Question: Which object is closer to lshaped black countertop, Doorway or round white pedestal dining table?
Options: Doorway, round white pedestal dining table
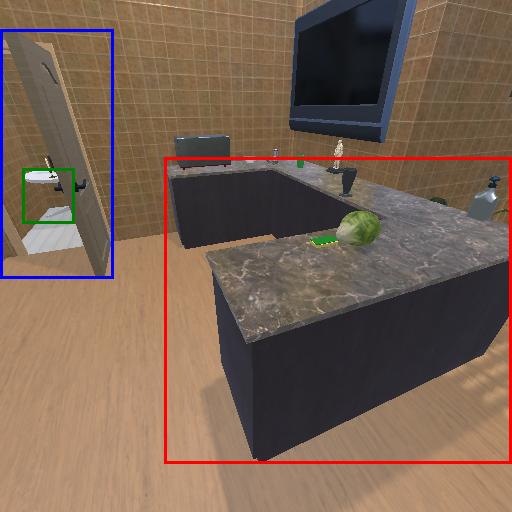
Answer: Doorway